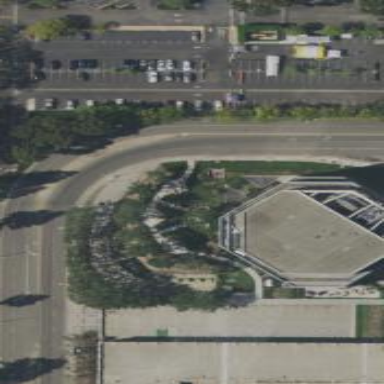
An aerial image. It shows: Office building.